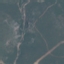
Label: HerbaceousVegetation